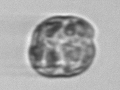
Label: Karenia